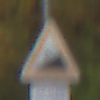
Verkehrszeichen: Steigung10
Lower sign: LaengeEinerStrecke6
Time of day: Midday
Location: Outdoor (Nature)
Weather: Overcast
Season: Autumn
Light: Natural